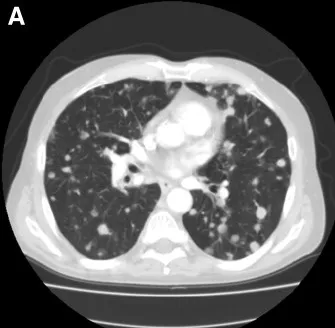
Chest computed tomography scans from January 2005.
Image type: radiology (ct)